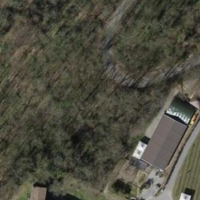
EUNIS habitat code: 53
Species observed at this site:
Leucojum vernum